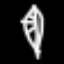
Label: leaf